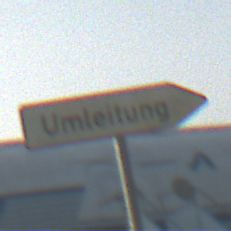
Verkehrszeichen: UmleitungswegweiserRechtsweisend
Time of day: SunriseSunset
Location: Outdoor (Special)
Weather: Clear
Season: NotSpecified
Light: Natural